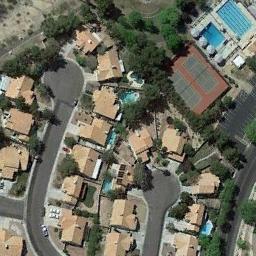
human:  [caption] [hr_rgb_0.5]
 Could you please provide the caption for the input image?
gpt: The tennis court was shadowed by streetlights .

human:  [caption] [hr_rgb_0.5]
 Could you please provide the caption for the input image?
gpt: The tennis court is next to some buildings and trees .

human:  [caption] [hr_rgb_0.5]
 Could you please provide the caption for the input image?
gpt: Many buildings of different shapes are beside the tennis courts .

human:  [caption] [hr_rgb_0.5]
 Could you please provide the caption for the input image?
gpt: Tennis courts and swimming pools are near residential areas, Surrounded by trees .

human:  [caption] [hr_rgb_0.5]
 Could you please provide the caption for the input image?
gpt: There are many yellow buildings and some green trees beside the tennis court .